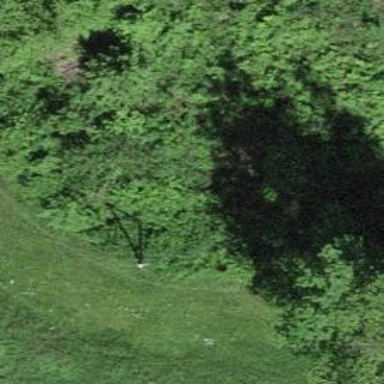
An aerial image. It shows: Hunting stand.